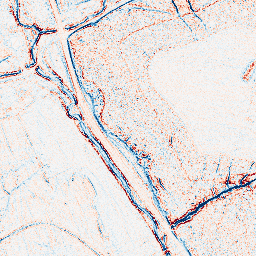
Category: edge_preserving
Decomposition family: bilateral
Decomposition parameters: d: 5
sigma_color: 75
sigma_space: 25
Upsampling method: quartic
Upsampling parameters: scale: 4
Upsampling scale: 4